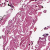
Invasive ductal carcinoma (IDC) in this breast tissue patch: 0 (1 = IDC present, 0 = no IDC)